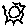
Label: sun